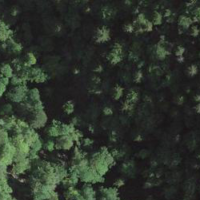
EUNIS habitat code: 44
Species observed at this site:
Cardamine heptaphylla
Fagus sylvatica